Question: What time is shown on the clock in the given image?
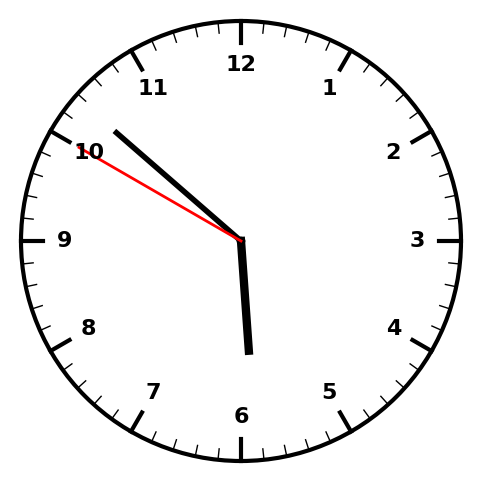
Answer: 05:51:50